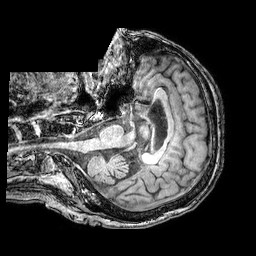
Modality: T1w
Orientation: axial
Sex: male
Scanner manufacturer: philips
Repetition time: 0.008075 s
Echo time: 0.00369 s